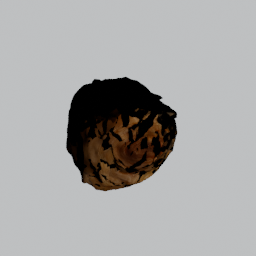
Label: nature